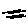
Label: line